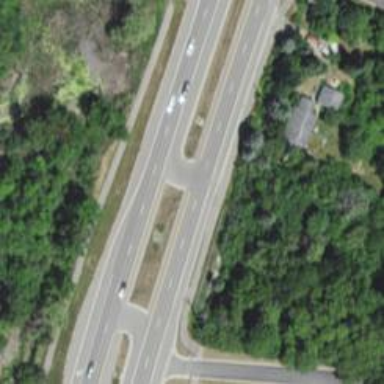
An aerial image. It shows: Primary link highway.